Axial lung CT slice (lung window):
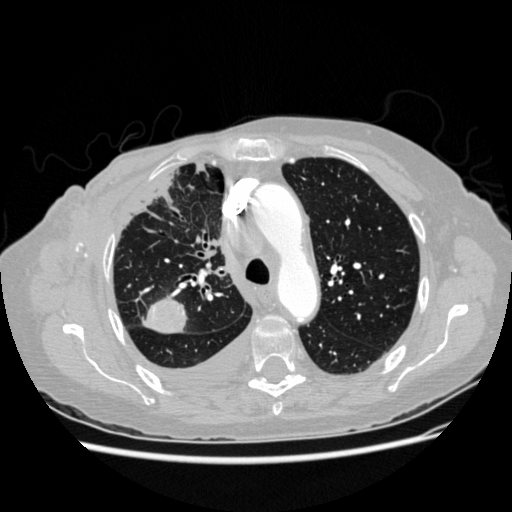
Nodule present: yes
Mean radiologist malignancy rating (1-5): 4